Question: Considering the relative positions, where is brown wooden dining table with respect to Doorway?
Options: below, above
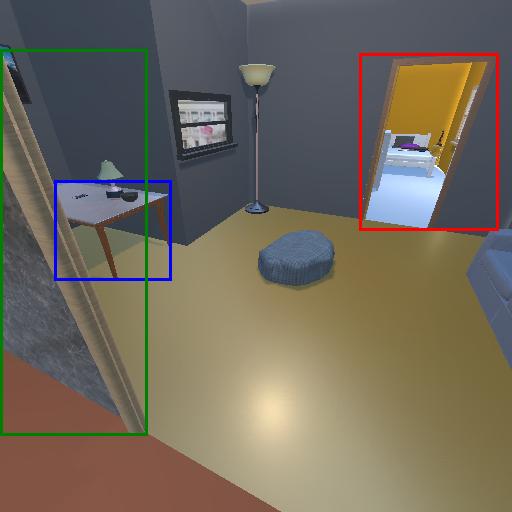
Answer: below